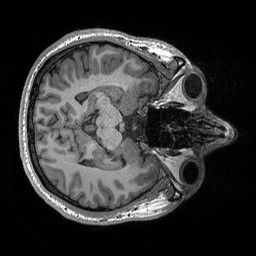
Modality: T1w
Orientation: axial
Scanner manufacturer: siemens
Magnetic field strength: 3 T
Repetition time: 2.3 s
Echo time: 0.00298 s